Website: home-depot
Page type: delivery-shipping
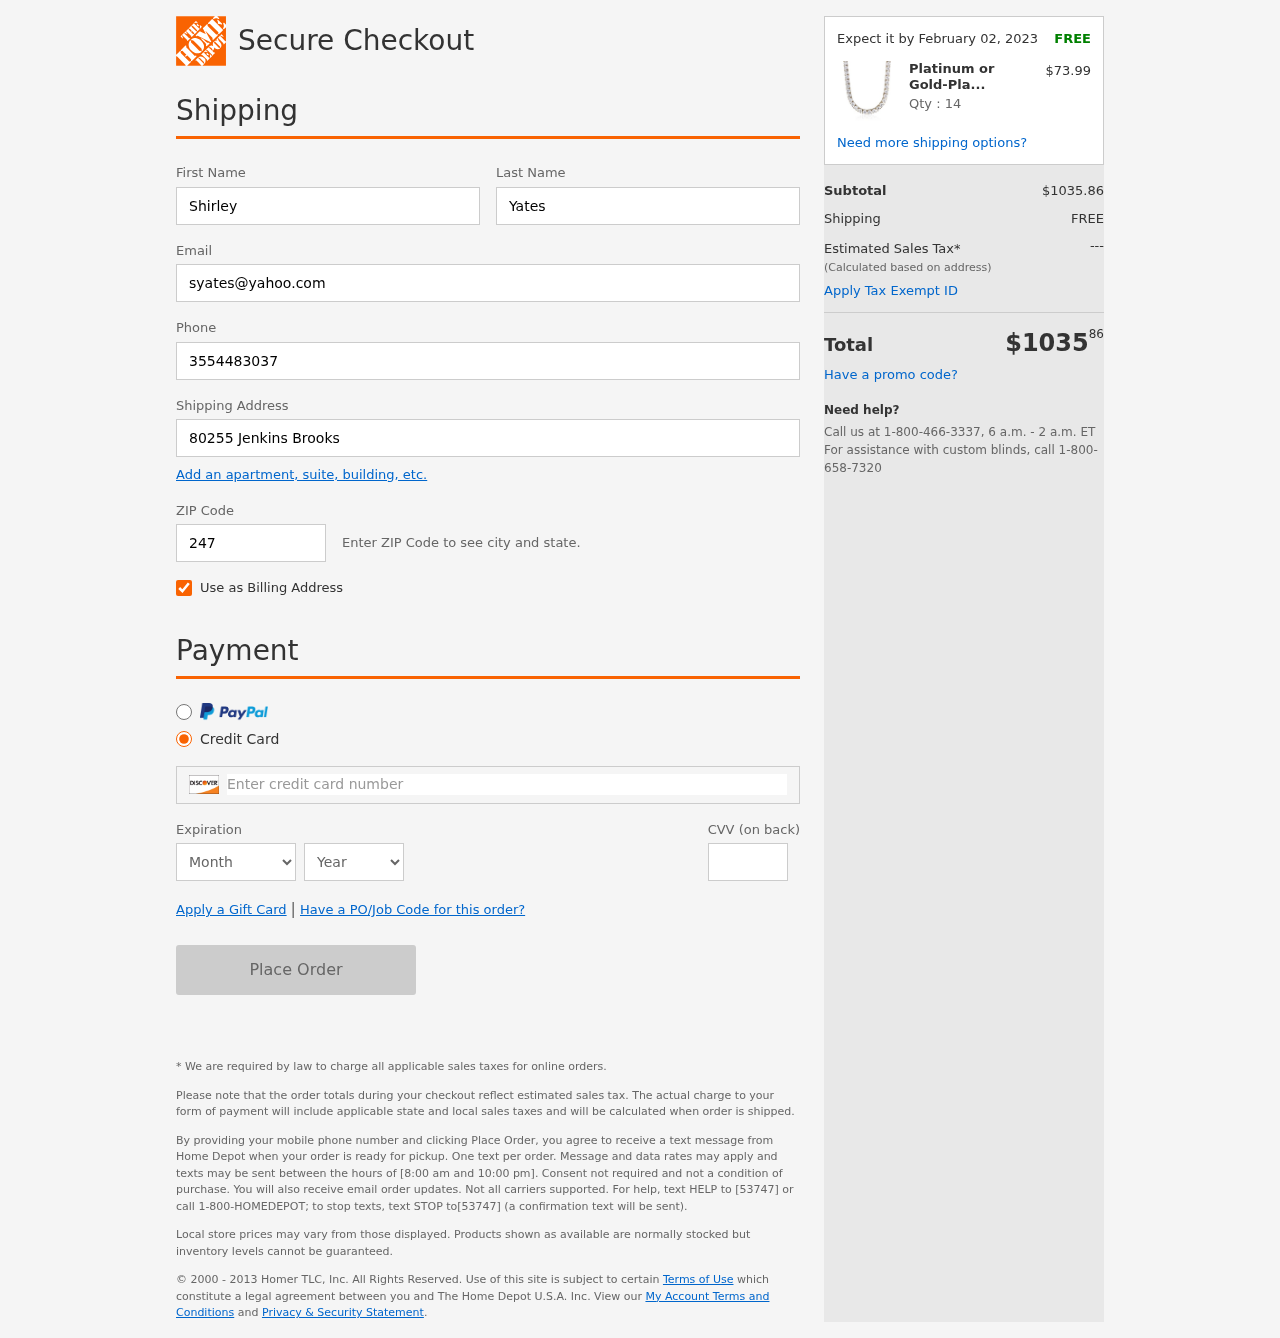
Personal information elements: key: PII_CARD_CVV
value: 727
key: PII_CARD_EXPIRY_MONTH
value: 04
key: PII_CARD_EXPIRY_YEAR
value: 28
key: PII_CARD_NUMBER
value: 6011 8850 0707 7439
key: PII_EMAIL
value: syates@yahoo.com
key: PII_FIRSTNAME
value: Shirley
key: PII_LASTNAME
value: Yates
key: PII_PHONE
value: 3554483037
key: PII_POSTCODE
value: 24746
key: PII_STREET
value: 80255 Jenkins Brooks
Product elements: key: PRODUCT1_NAME
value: Platinum or Gold-Plated Sterling Silver Swarovski Zirconia Round-Cut Tennis Necklace (5mm), 17"
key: PRODUCT1_PRICE
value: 73.99
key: PRODUCT1_QUANTITY
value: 14
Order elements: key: ORDER_DELIVERY_DATE
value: Expect it by February 02, 2023
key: ORDER_SUBTOTAL
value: $1035.86
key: ORDER_SHIPPING_COST
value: FREE
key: ORDER_TOTAL
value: $103586